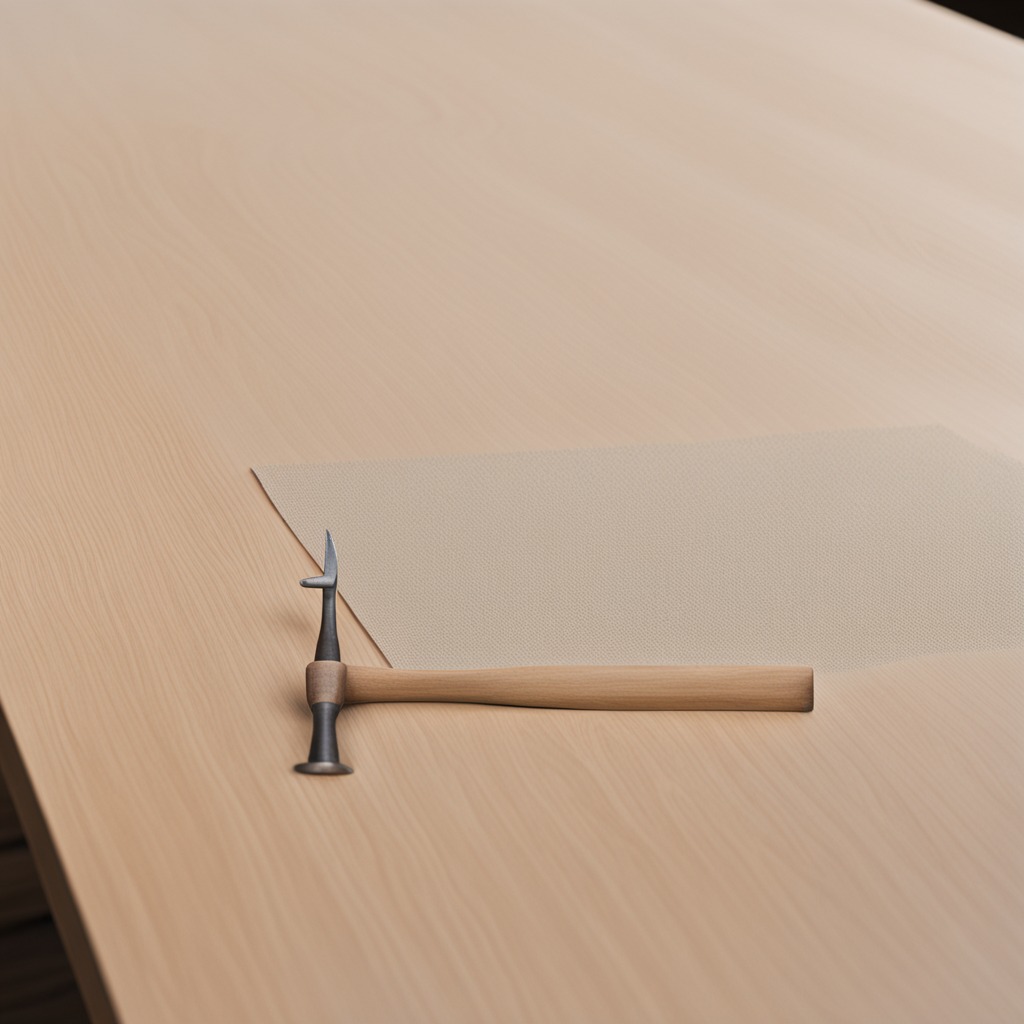
A hammer is lying on the wooden table in an outdoor workshop during daytime bright natural light soft shadows worn but beneath the cloth.